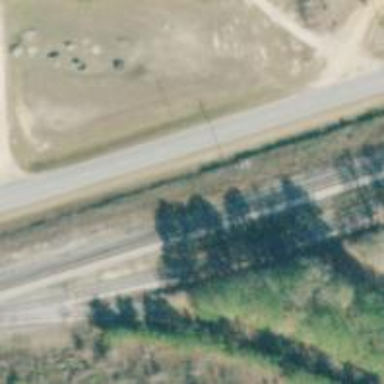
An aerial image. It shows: Rail spur service.